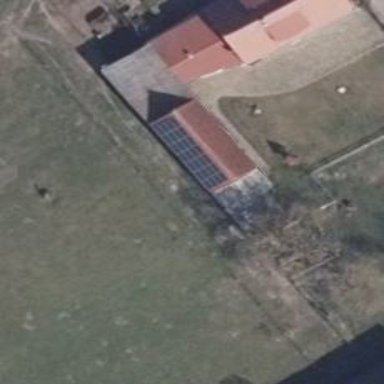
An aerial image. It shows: Solar-powered generator using photovoltaic technology. This small installation generates electricity through solar photovoltaic panels.